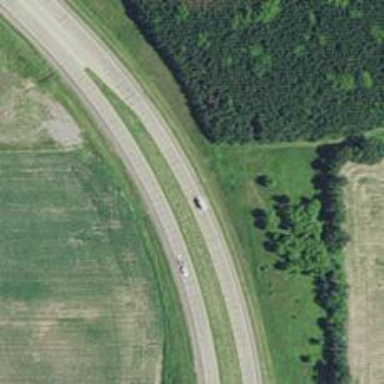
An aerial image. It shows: This image shows trunk highway that functions as expressway.